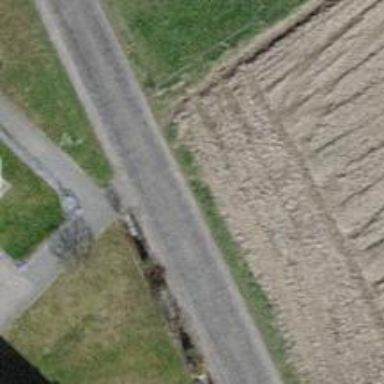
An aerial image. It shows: Footway along the road.